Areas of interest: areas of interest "Shopping Mall"
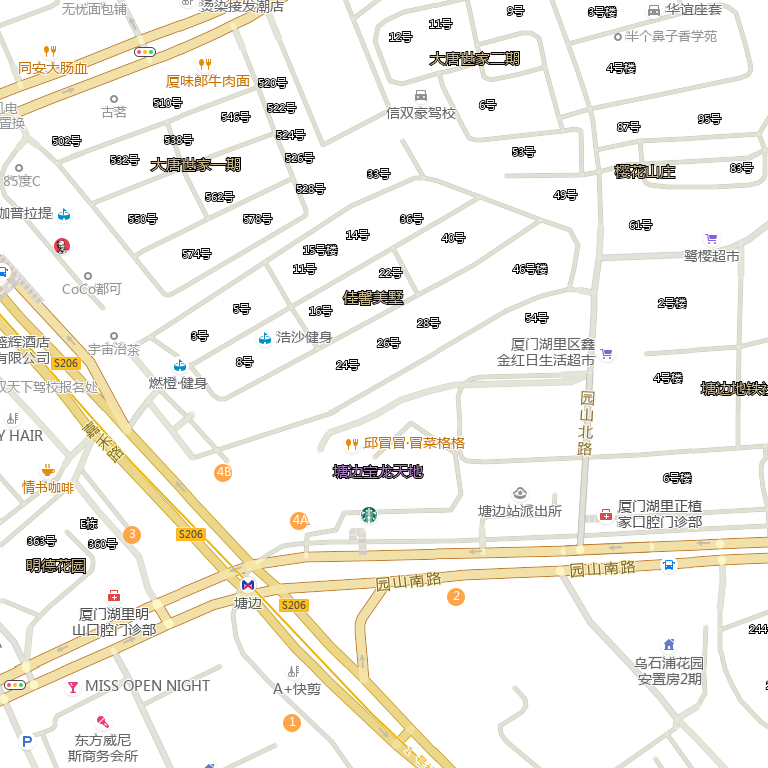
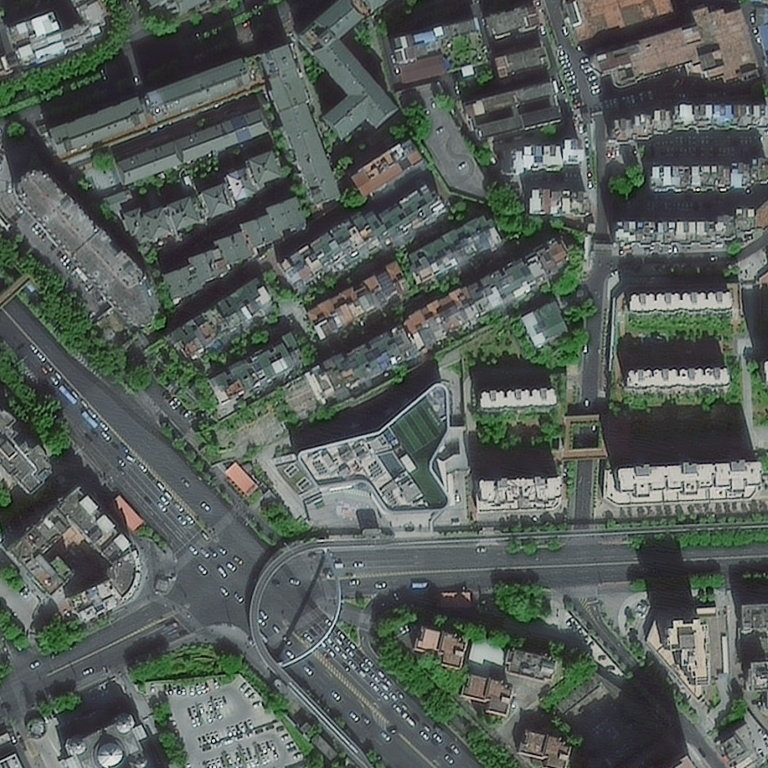